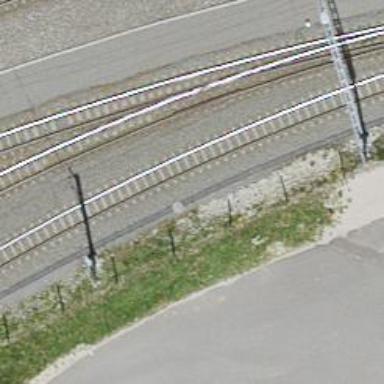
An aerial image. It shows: Narrow-gauge railway yard with electrified contact line.